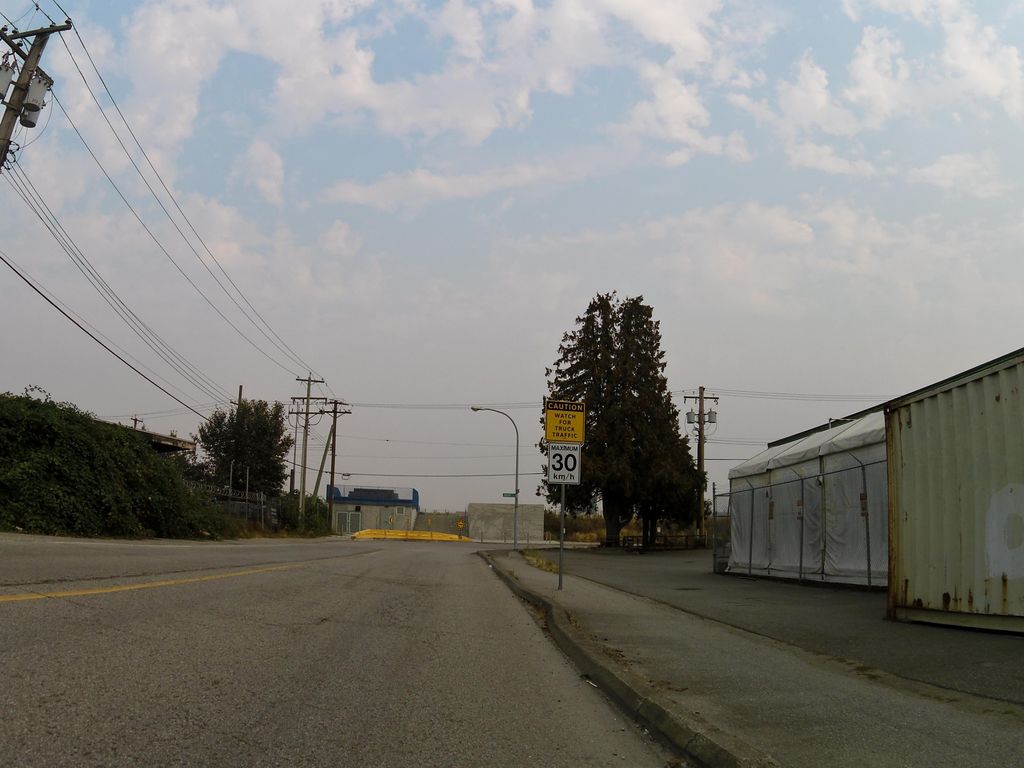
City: vancouver